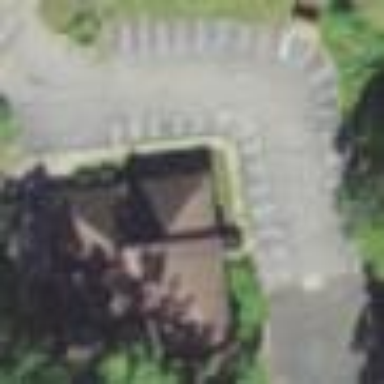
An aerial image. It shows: Church parking lot.